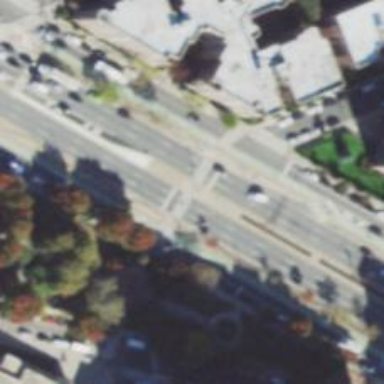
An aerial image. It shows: Footway located on traffic island.